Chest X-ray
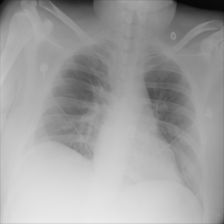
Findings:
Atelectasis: negative
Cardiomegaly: negative
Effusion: negative
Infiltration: negative
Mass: negative
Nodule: negative
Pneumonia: negative
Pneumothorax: negative
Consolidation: negative
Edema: negative
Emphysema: negative
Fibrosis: negative
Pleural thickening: negative
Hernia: negative